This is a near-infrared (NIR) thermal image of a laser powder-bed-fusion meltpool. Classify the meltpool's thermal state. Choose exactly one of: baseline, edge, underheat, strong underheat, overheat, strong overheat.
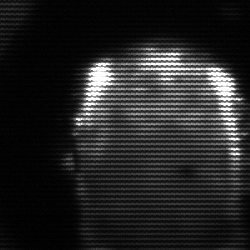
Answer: baseline